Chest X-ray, AP view. Patient: 5 years old, sex M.
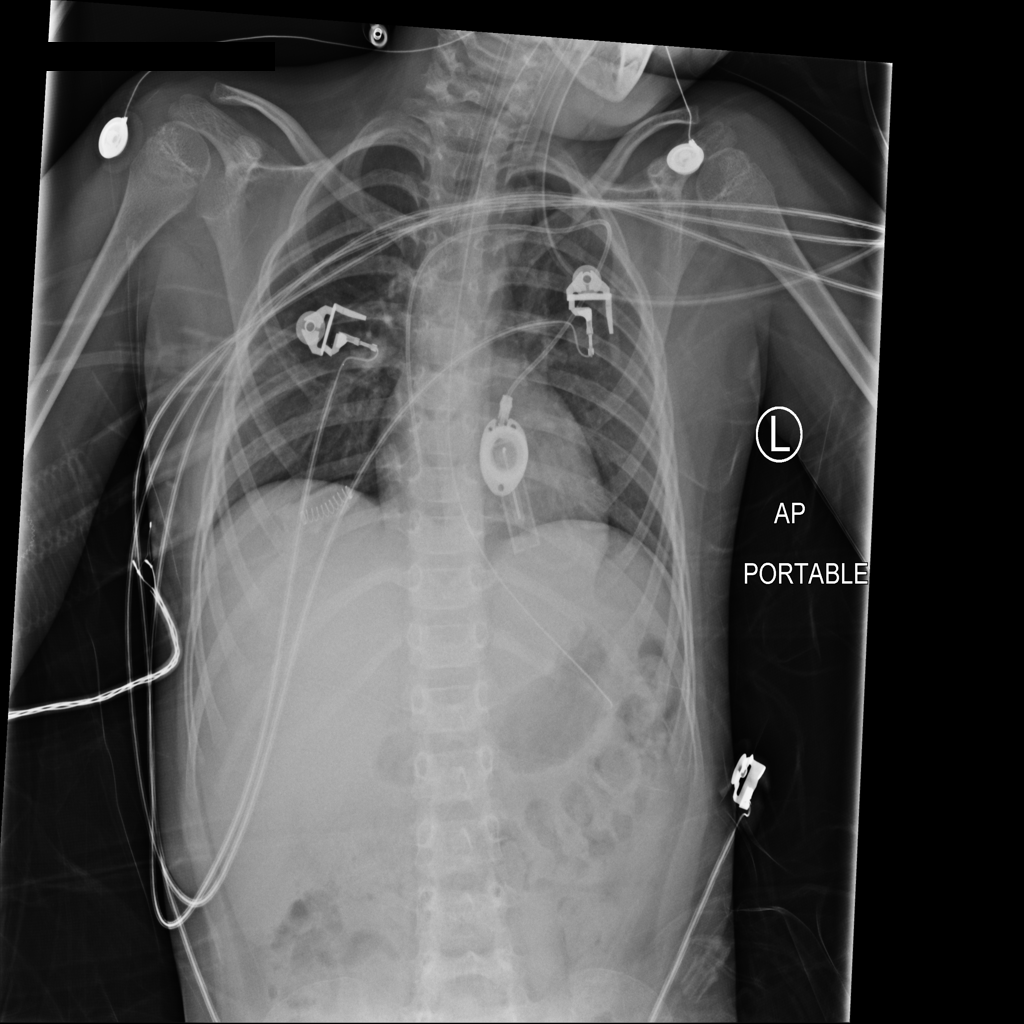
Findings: Infiltration